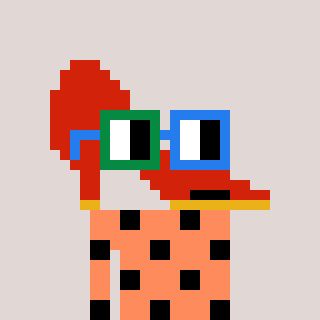
a pixel art character with square green and blue glasses, a highheel-shaped head and a peachy-colored body on a warm background